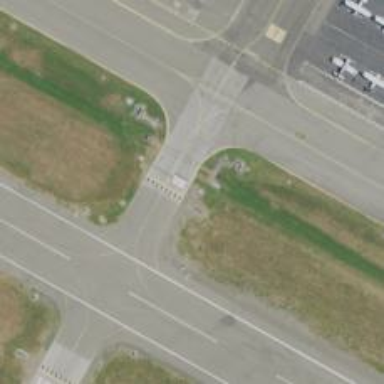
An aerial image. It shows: Image of taxiway at airport.